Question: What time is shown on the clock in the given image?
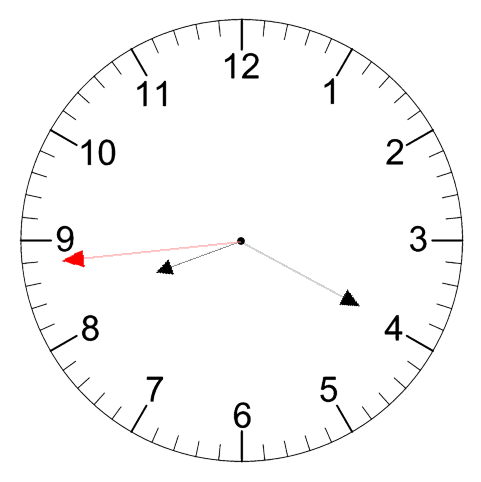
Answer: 08:19:44